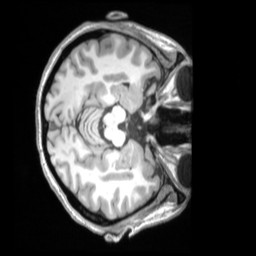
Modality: T1w
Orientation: axial
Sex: female
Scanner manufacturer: siemens
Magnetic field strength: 3 T
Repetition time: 2.53 s
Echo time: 0.00164 s